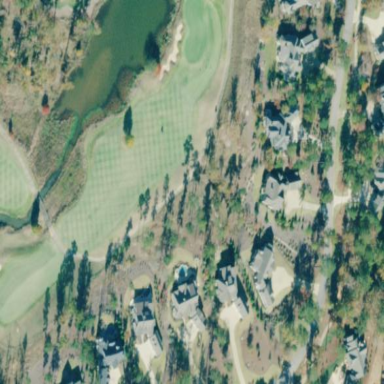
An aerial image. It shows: Rough grassy area used for golf.